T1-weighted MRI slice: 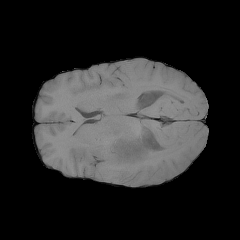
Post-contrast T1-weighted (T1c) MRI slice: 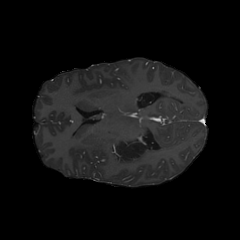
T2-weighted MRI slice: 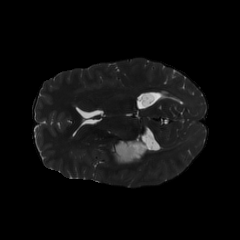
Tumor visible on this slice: yes